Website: walmart
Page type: payment
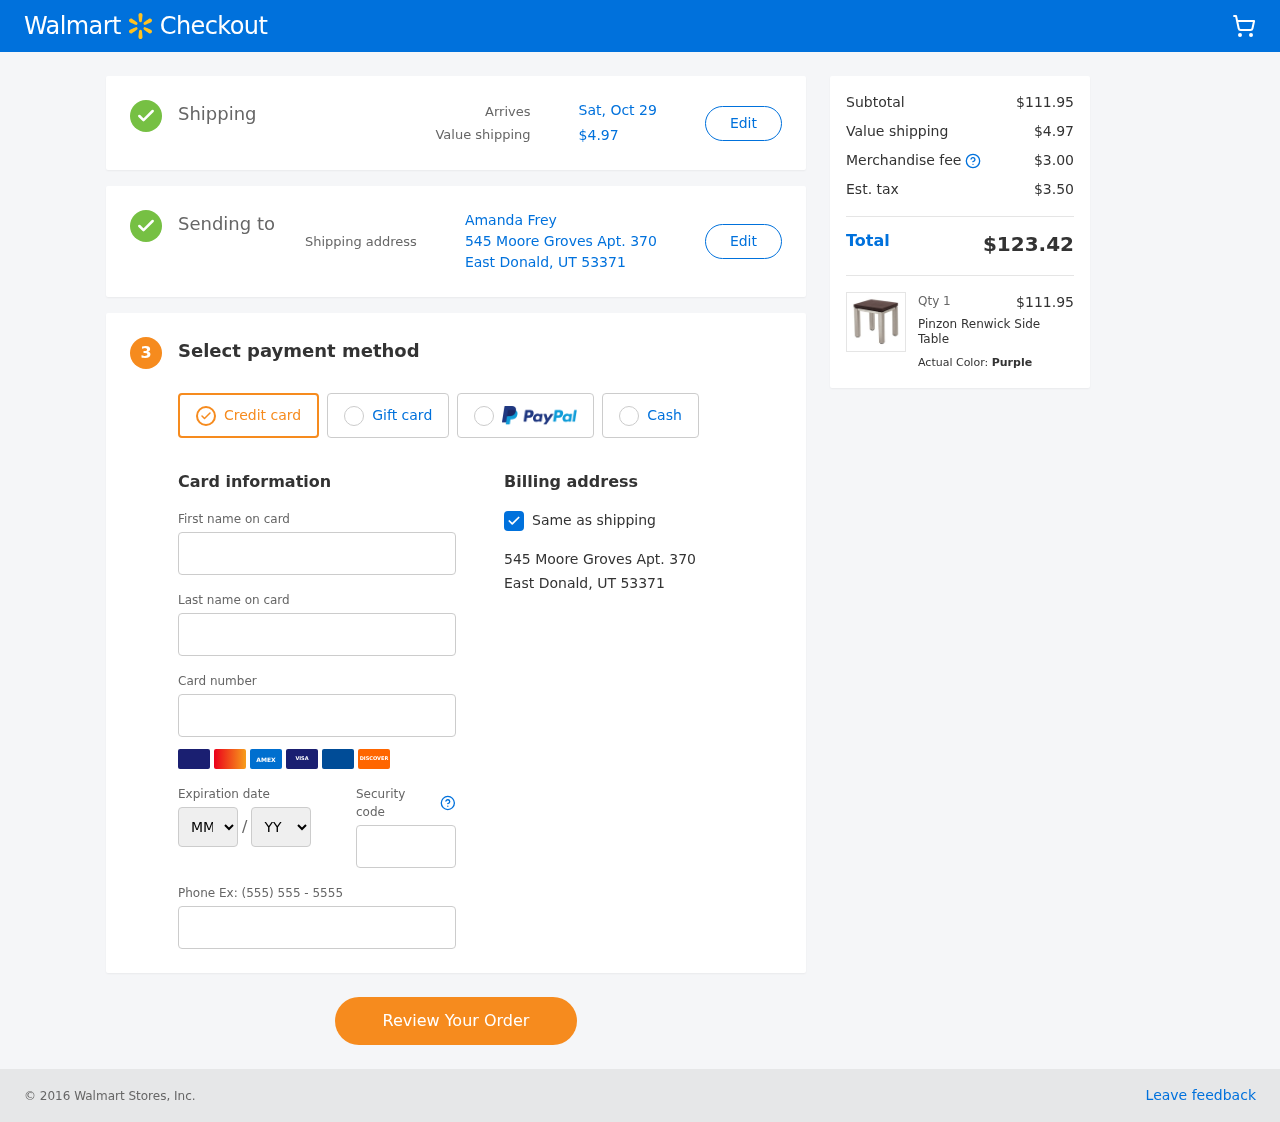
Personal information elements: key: PII_CARD_EXPIRY_MONTH
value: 09
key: PII_CARD_EXPIRY_YEAR
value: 30
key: PII_CITY_STATE_ZIP
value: East Donald, UT 53371
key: PII_FULLNAME
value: Amanda Frey
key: PII_STREET
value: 545 Moore Groves Apt. 370
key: PII_FIRSTNAME
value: Amanda
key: PII_LASTNAME
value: Frey
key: PII_CARD_NUMBER
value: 6011 6715 7732 3126
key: PII_CARD_CVV
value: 655
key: PII_PHONE
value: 7673657216
Product elements: key: PRODUCT1_NAME
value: Pinzon Renwick Side Table
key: PRODUCT1_PRICE
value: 111.95
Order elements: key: ORDER_DELIVERY_DATE
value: Sat, Oct 29
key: ORDER_SHIPPING_COST
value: $4.97
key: ORDER_SUBTOTAL
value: $111.95
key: ORDER_MERCHANDISE_FEE
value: $3.00
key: ORDER_TAX
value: $3.50
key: ORDER_TOTAL
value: $123.42
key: ORDER_NUM_ITEMS
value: Qty 1